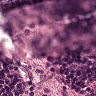
Metastatic tissue present: no